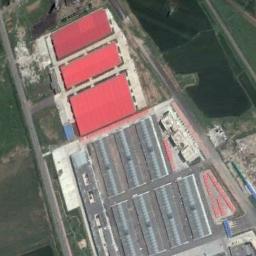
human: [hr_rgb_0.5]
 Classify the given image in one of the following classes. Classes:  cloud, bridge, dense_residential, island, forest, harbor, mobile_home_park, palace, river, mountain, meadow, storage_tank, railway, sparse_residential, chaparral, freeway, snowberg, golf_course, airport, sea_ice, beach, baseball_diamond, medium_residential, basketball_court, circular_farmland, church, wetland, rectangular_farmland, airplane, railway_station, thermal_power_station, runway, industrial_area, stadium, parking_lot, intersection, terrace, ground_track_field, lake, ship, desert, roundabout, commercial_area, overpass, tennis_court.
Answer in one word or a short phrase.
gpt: industrial_area